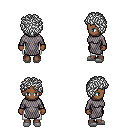
a pixel art fantasy rpg character, female body template, human, dark skin, chain mail, white pants, white curly afro hairstyle, white slippers, four views (front, back, left, right), 2x2 character sprite sheet, small pixel art, hard edges, no anti-aliasing